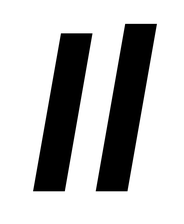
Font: Poppins-SemiBoldItalic